Question: Find the area of the quadrilateral in the figure, where the side length of the square border is 10 and the vertices of the quadrilateral are all on points that are integer multiples of 0.5. The result is rounded to one decimal place
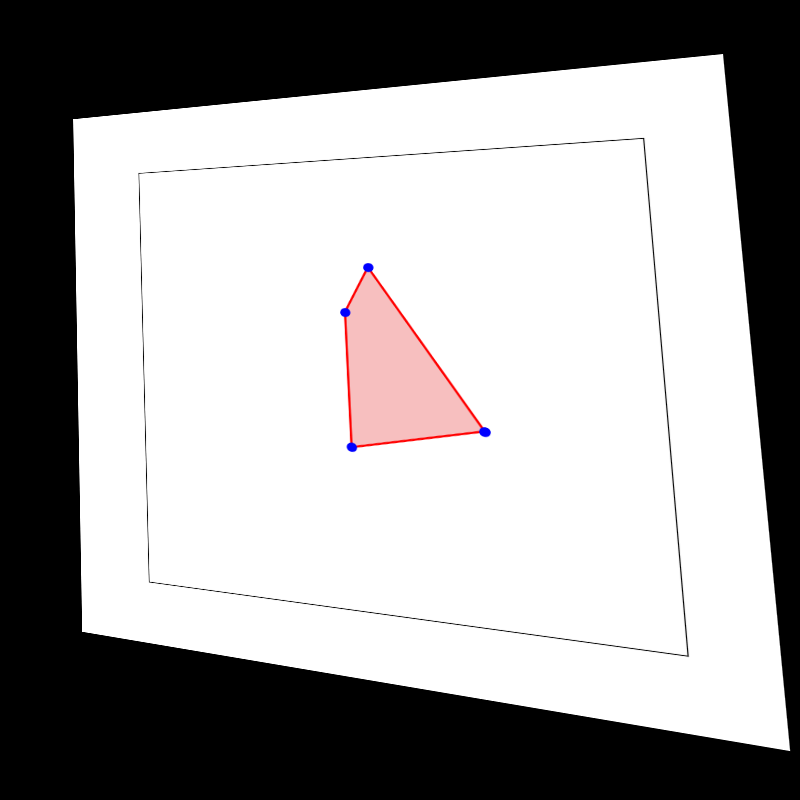
Answer: 5.6